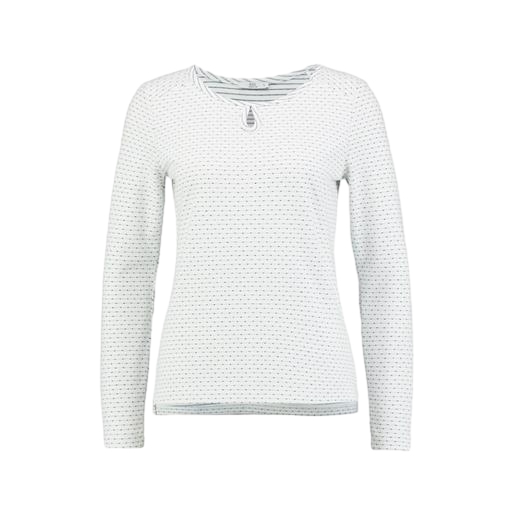
blue iconic women's long-sleeved t-shirt, longsleeve t-shirt, longsleeved t-shirt, white background